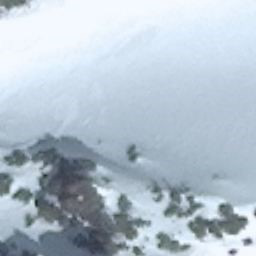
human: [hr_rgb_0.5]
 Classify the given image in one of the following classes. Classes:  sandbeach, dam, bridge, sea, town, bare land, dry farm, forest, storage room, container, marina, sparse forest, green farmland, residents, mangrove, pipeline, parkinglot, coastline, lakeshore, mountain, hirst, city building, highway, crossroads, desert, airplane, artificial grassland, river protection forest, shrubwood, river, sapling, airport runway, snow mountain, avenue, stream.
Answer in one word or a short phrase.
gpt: snow mountain